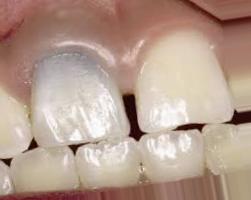
Condition: Tooth Discoloration